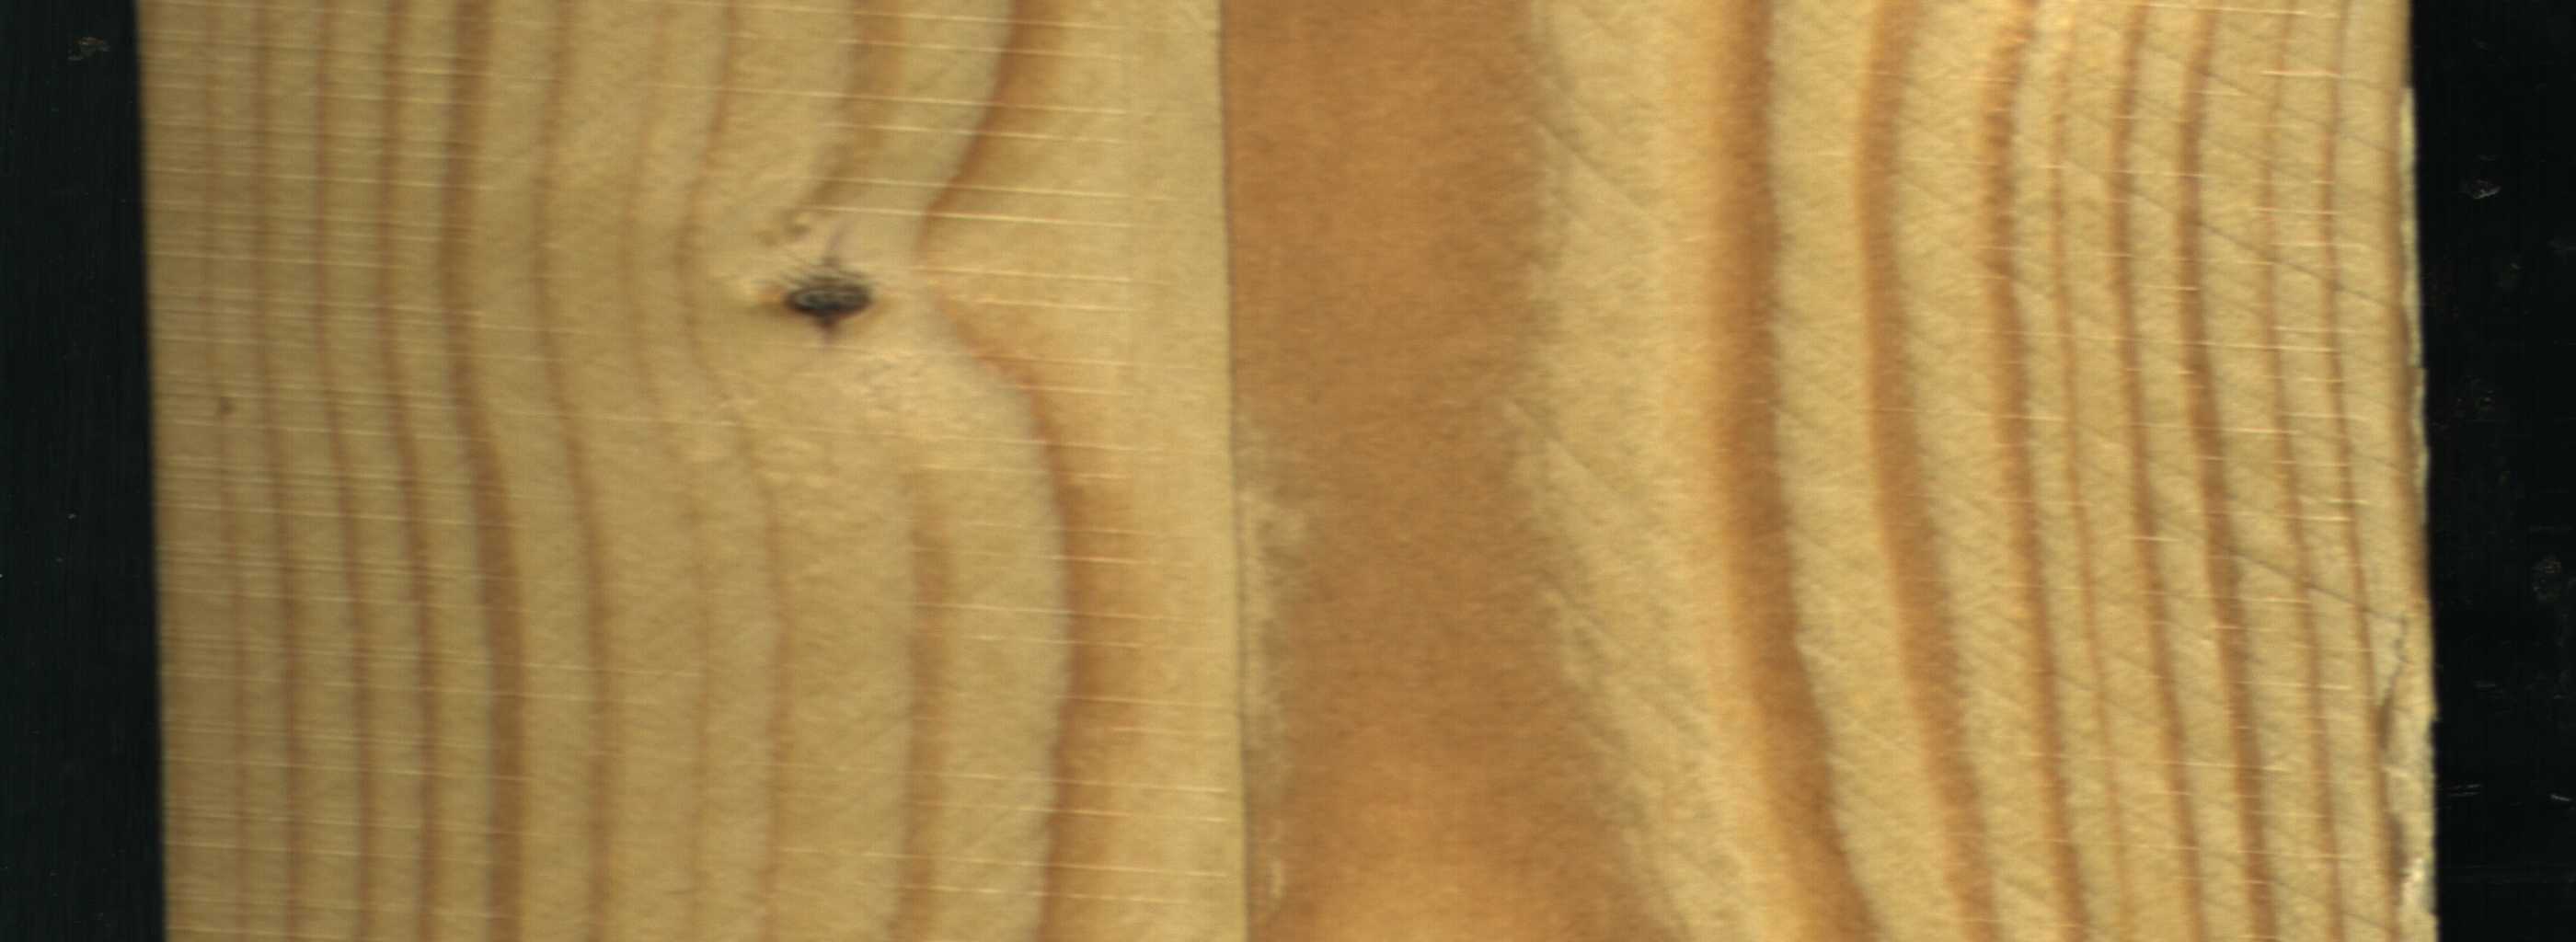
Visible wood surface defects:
Dead_Knot